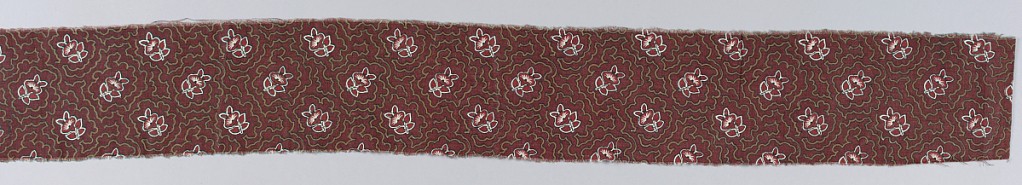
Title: Textile
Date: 1870–80
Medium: cotton Technique: printed on plain weave
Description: Single flower and leaf pattern in red and black on a dark brown ground. Light brown outlines of the flower motif radiate out and fill the ground.